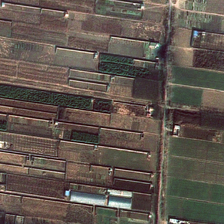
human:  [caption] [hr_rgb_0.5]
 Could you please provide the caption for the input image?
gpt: the little farm is made up of grass and crops .

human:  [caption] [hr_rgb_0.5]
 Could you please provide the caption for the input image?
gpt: many pieces of farmlands are orderly together .

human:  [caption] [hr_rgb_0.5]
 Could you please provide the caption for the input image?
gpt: many pieces of farmlands are orderly together .

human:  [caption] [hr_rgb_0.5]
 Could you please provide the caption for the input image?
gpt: passing through the farm is a few crooked paths .

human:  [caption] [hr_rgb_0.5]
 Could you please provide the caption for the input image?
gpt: the little farm is made up of grass and crops .